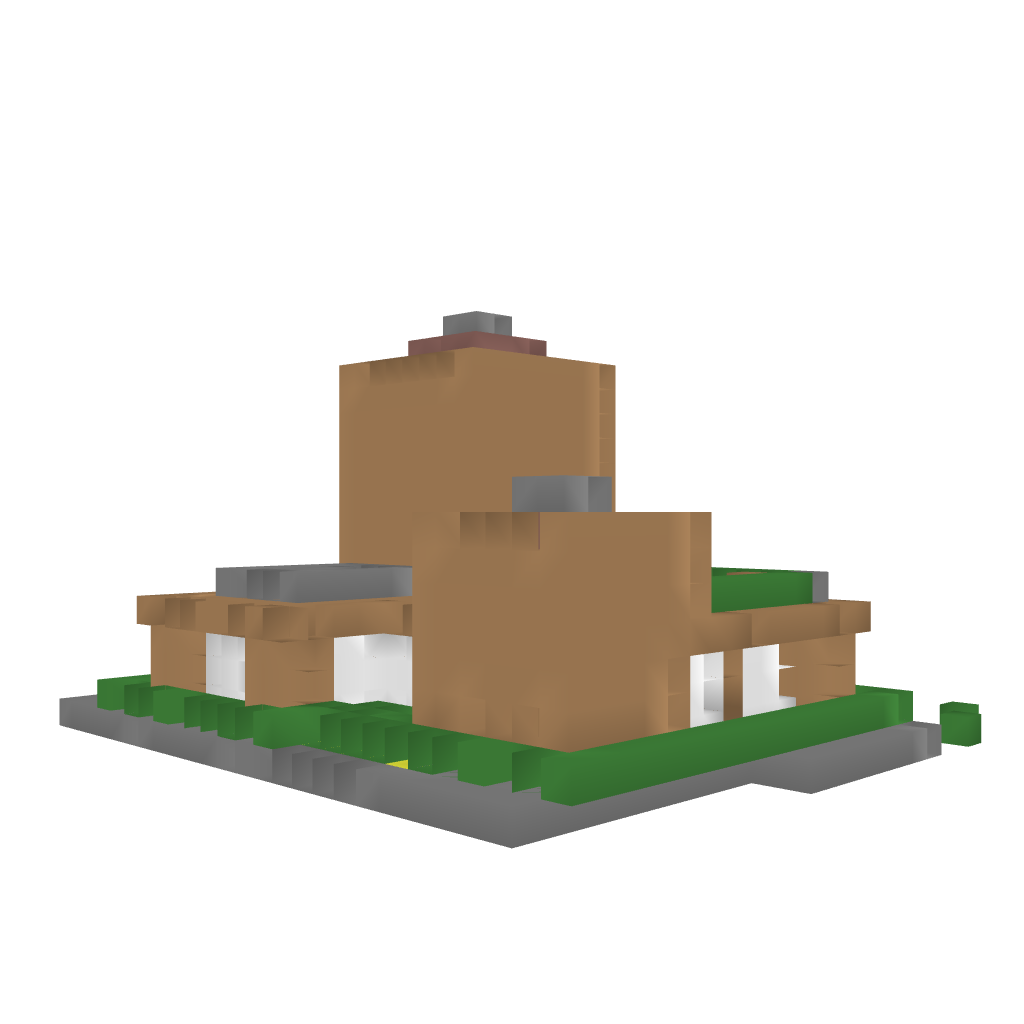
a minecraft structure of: Futurist-Wood-House good quality